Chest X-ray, PA view. Patient: 53 years old, sex F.
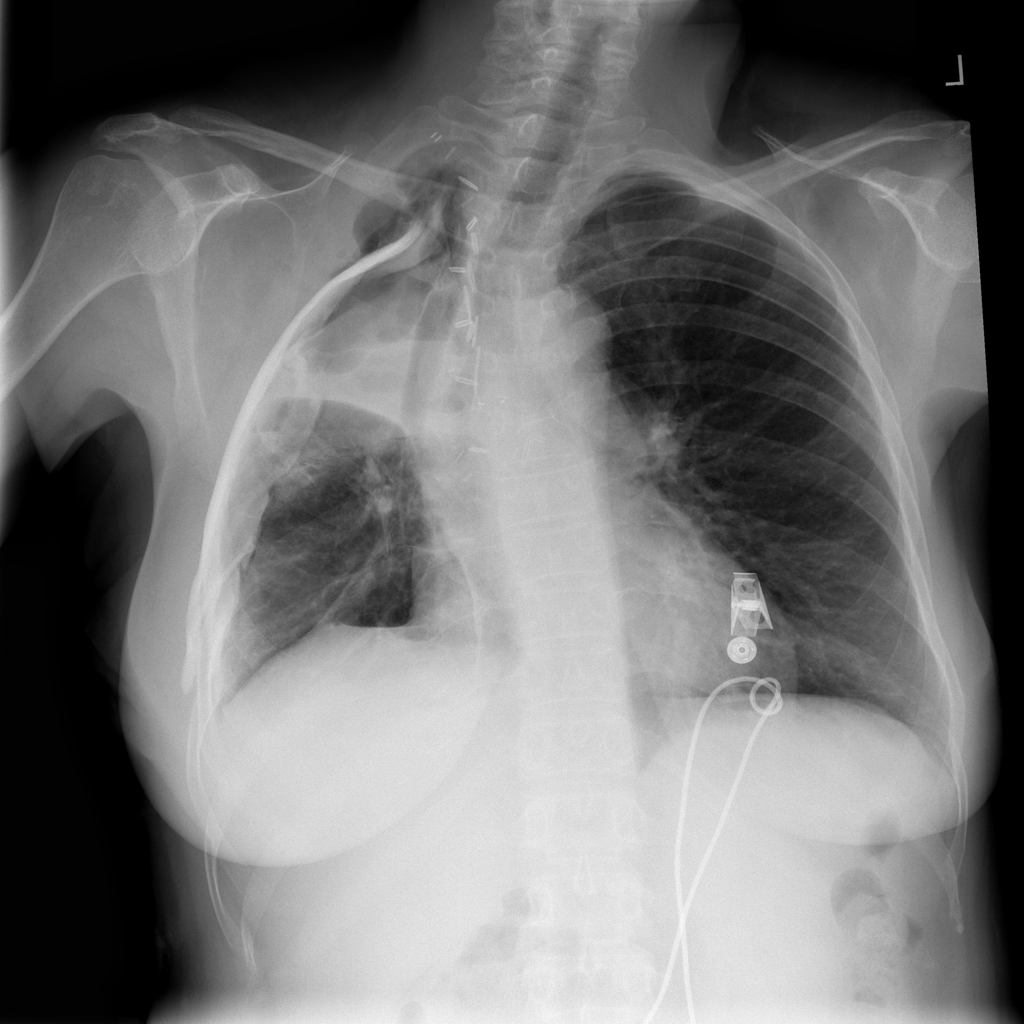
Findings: No Finding